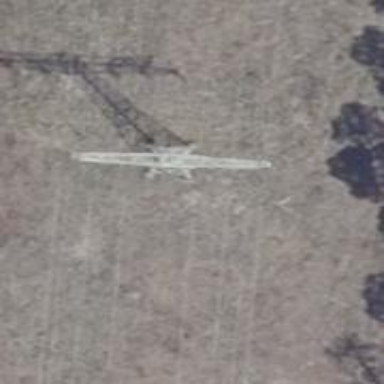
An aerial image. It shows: Power line is depicted.